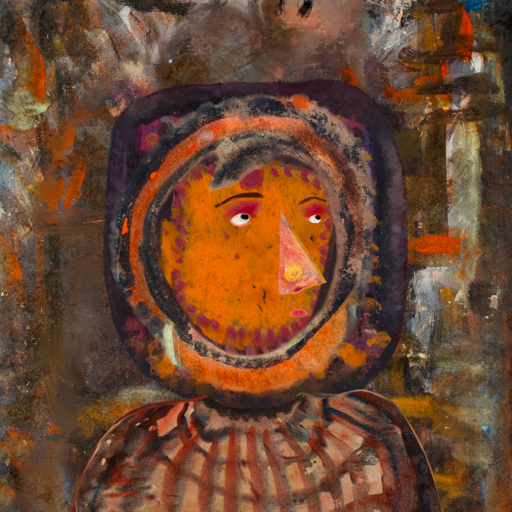
Background: GypsyQueen, Head And Neck Side: Doll_w_Hair, Face Side: Irani, Bust: Orphan, Hair Side: Childish, Head Accessory: Blank, Second Necklace: Blank, Necklace: Blank, Baby: Blank